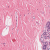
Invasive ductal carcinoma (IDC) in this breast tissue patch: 0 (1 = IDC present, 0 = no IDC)